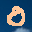
Label: 0